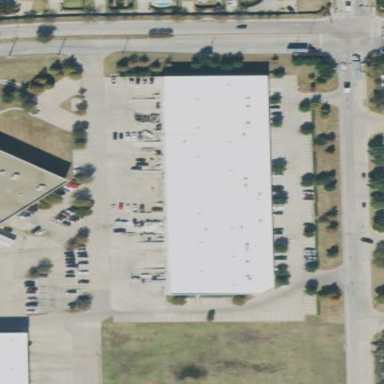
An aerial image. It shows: Warehouse building.